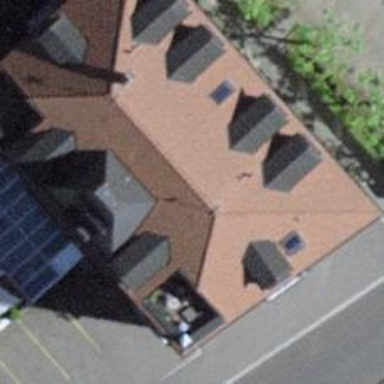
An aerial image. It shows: Restaurant.